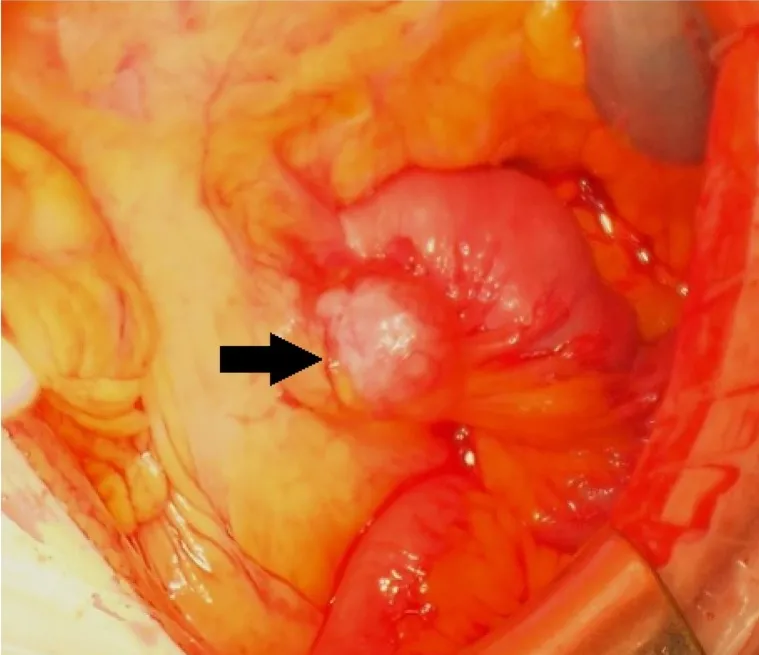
A) Findings during laparotomy. Lymph node metastasis (arrow) adjacent to the ligament of Treitz is seen.
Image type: pathology (gram)